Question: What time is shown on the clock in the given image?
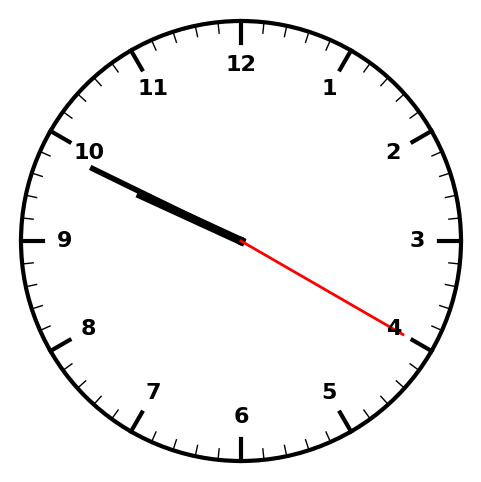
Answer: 09:49:20